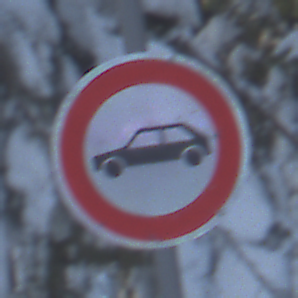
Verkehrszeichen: VerbotPersonenkraftwagen
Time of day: MorningAfternoon
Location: Outdoor (Nature)
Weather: Clear
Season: Winter
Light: Natural